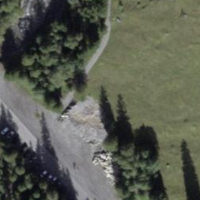
EUNIS habitat code: 24
Species observed at this site:
Parnassia palustris